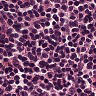
Metastatic tissue present: no